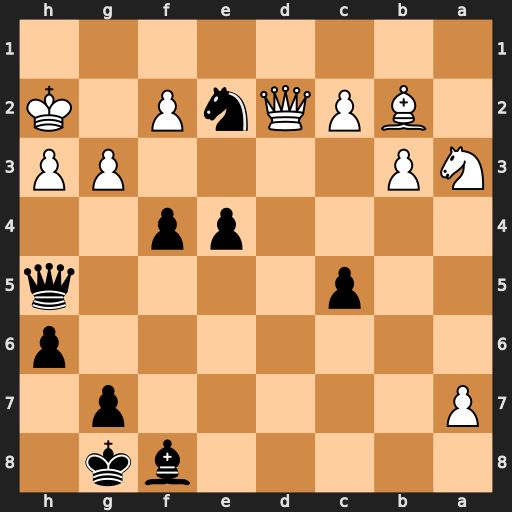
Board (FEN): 5bk1/P5p1/7p/2p4q/4pp2/NP4PP/1BPQnP1K/8
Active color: b
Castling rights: -
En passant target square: -
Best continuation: fxg3+ fxg3 Qf3 Qe1 Bd6 a8=Q+ Kh7 Qxe4+ Qxe4